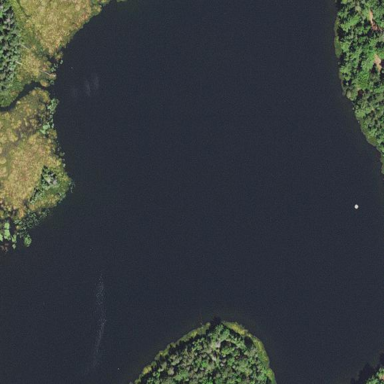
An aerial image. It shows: Beautiful lake surrounded by nature.